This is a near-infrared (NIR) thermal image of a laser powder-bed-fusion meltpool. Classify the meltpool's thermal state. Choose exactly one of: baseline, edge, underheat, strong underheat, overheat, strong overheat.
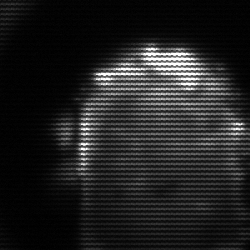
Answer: baseline